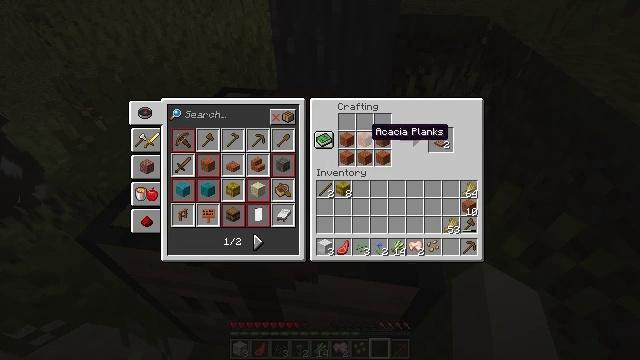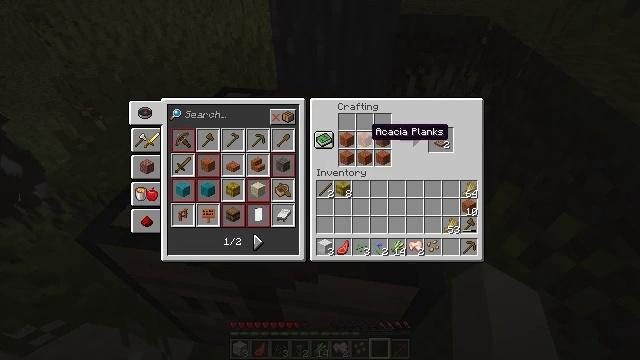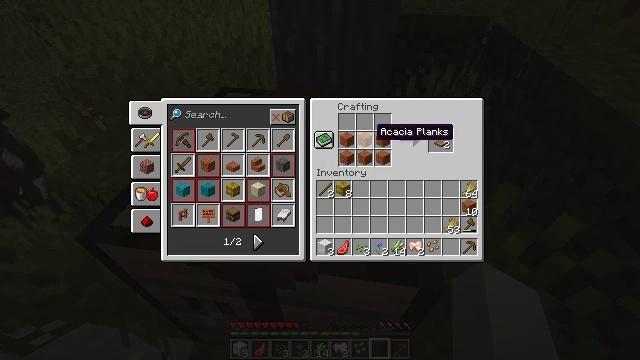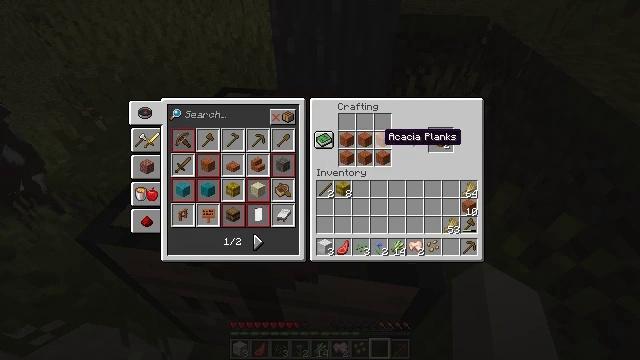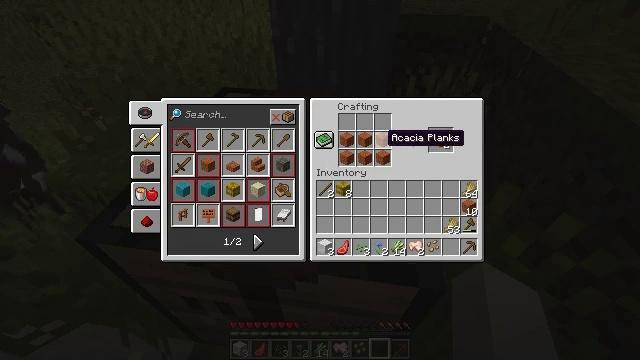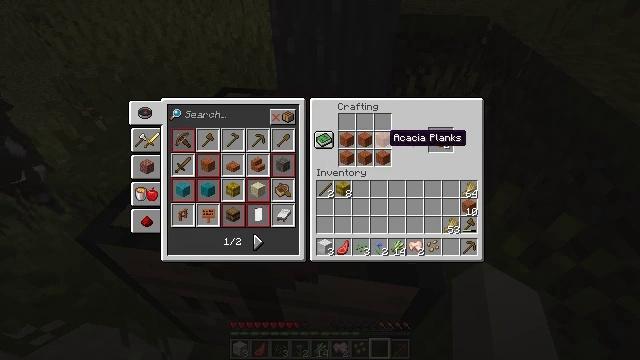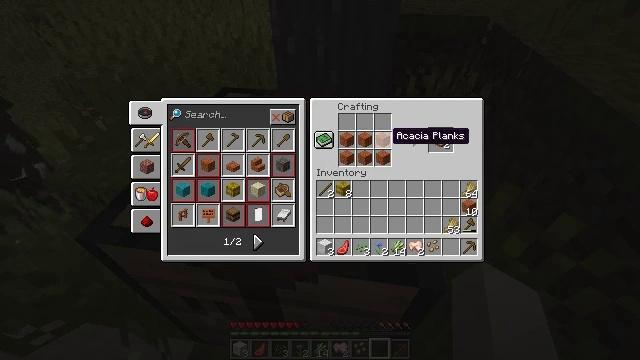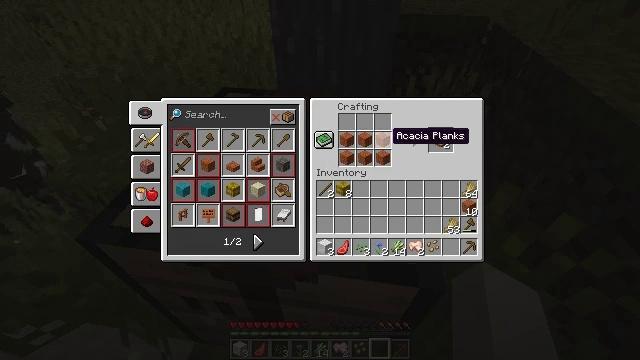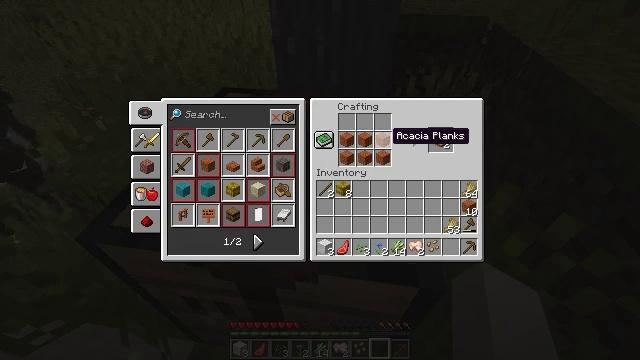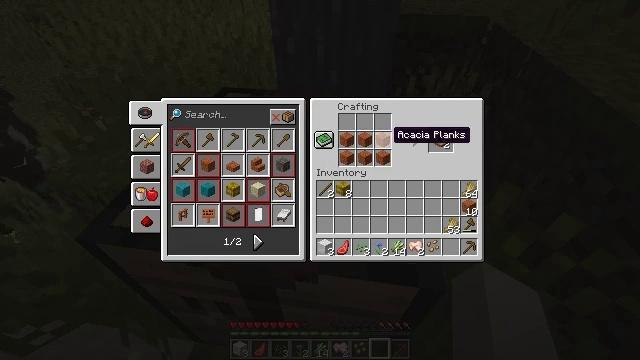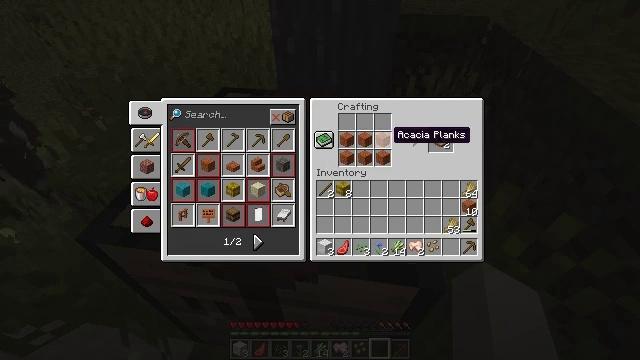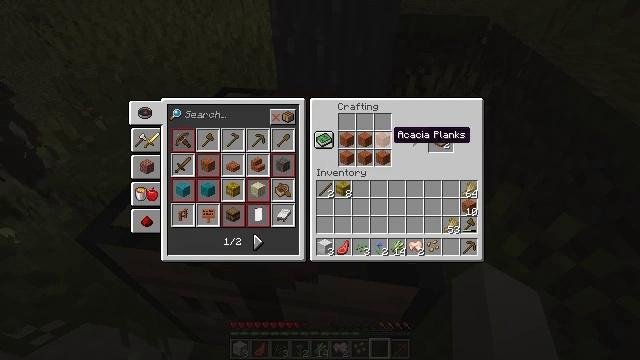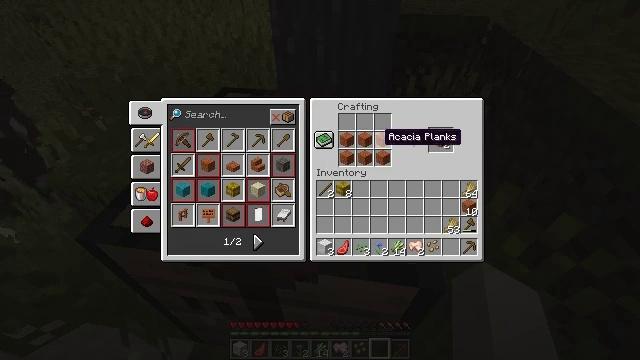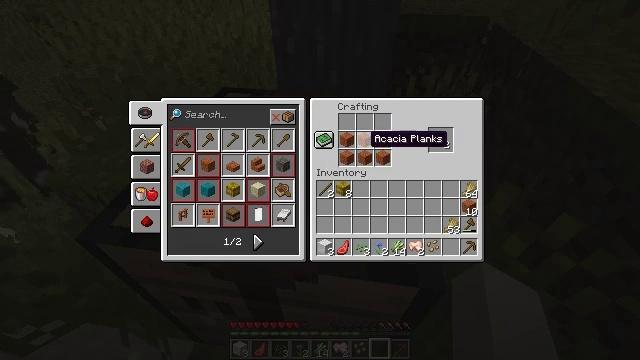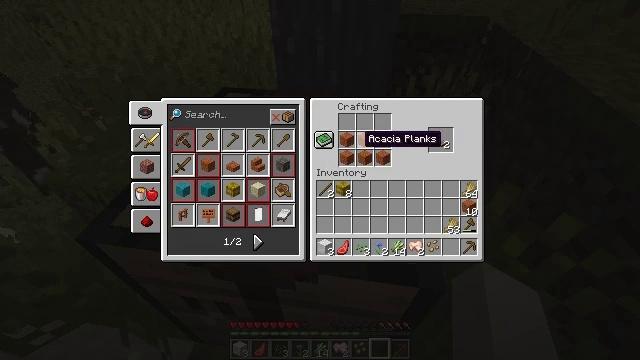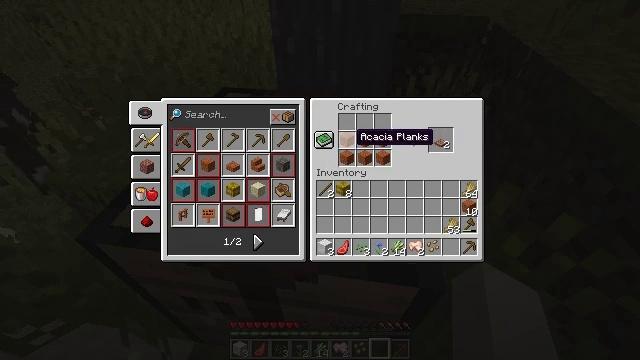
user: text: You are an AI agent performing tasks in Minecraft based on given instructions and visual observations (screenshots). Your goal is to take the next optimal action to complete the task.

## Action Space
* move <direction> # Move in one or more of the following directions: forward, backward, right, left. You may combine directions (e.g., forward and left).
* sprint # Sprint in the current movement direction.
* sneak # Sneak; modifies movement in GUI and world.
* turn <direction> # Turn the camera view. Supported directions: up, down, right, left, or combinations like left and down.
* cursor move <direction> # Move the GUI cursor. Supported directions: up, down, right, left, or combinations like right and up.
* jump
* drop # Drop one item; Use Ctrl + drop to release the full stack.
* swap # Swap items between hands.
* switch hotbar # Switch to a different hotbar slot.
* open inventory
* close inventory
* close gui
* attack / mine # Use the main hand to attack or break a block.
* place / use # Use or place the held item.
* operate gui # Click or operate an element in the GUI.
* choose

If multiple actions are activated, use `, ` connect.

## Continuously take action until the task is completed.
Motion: motion action
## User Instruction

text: Craft a acacia boat.
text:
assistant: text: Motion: no_op
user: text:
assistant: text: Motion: no_op
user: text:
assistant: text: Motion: turn right
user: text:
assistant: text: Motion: no_op
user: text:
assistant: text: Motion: no_op
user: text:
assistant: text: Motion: no_op
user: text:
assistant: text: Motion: no_op
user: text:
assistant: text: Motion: no_op
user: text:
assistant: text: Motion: no_op
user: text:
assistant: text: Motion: no_op
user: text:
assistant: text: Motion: no_op
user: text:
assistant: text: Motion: turn left
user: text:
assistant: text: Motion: turn left
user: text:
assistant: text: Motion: no_op
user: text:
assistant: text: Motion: turn left
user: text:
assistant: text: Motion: no_op
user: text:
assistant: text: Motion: no_op
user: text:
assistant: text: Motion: no_op
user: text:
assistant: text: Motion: no_op
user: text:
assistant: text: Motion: no_op
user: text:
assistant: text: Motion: no_op
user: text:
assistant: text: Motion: no_op
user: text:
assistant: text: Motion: no_op
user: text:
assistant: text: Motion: no_op
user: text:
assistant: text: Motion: no_op
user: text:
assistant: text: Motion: no_op
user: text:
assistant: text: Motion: no_op
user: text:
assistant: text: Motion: no_op
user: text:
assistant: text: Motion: no_op
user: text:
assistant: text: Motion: no_op